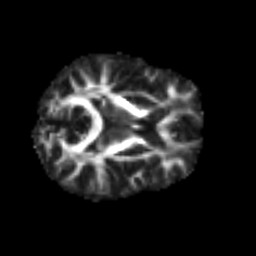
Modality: FA
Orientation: axial
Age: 47
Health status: ill
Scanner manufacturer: philips
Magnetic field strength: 3 T
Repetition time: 9 s
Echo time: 0.127 s